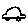
Label: car